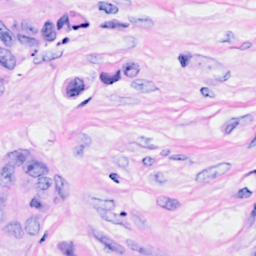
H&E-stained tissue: Breast